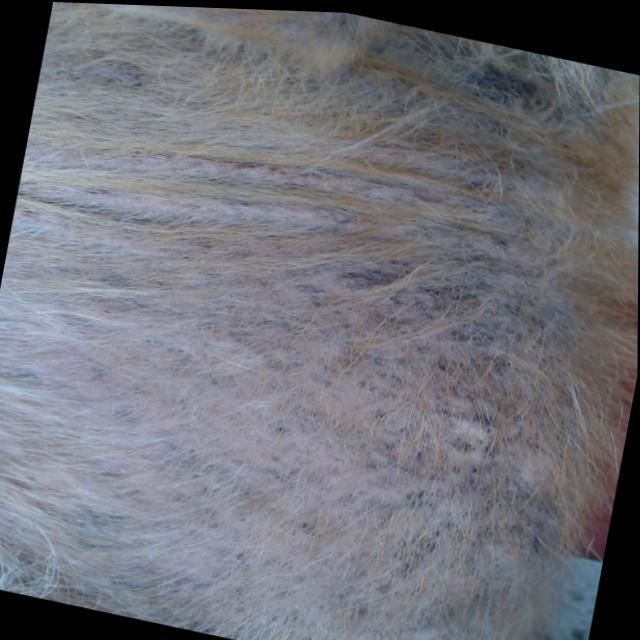
Canine demodicosis (Demodex mange) — caused by Demodex canis mites. Presents with alopecia, follicular papules, pustules, and comedones. Often localized on face and forelimbs.